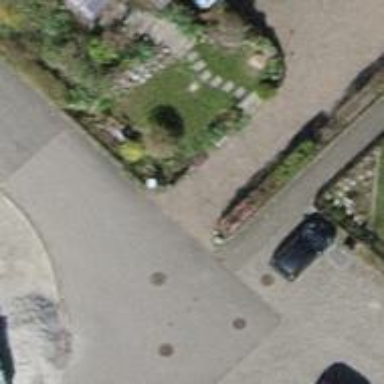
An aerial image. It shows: Footway surfaced with paving stones.